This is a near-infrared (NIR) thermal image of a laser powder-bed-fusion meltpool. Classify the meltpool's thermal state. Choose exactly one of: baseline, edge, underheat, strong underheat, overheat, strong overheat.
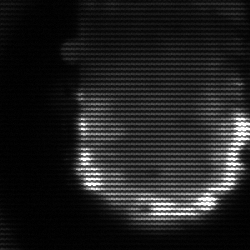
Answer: baseline